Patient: sex F, age 31
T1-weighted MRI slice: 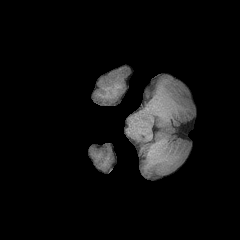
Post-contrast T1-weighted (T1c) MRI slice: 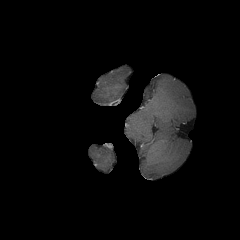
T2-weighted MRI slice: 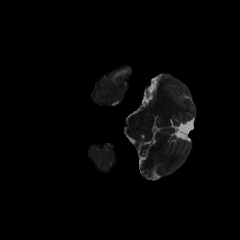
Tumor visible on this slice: yes
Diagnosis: Glioblastoma, IDH-wildtype
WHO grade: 4